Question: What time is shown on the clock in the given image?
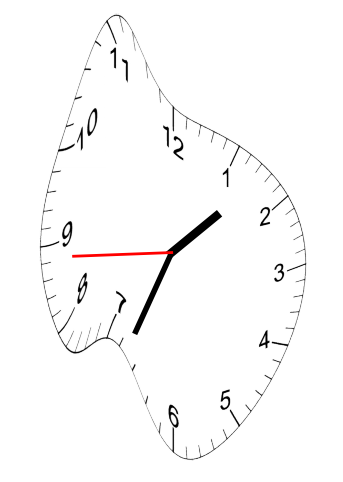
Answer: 01:33:44